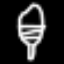
Label: leaf